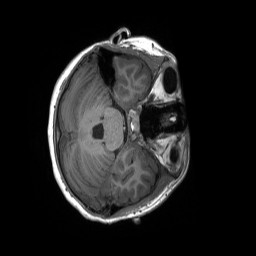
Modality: T1w
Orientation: axial
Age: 12
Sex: female
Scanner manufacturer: siemens
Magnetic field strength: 3 T
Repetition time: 2.3 s
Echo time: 0.00232 s